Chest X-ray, PA view. Patient: 26 years old, sex M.
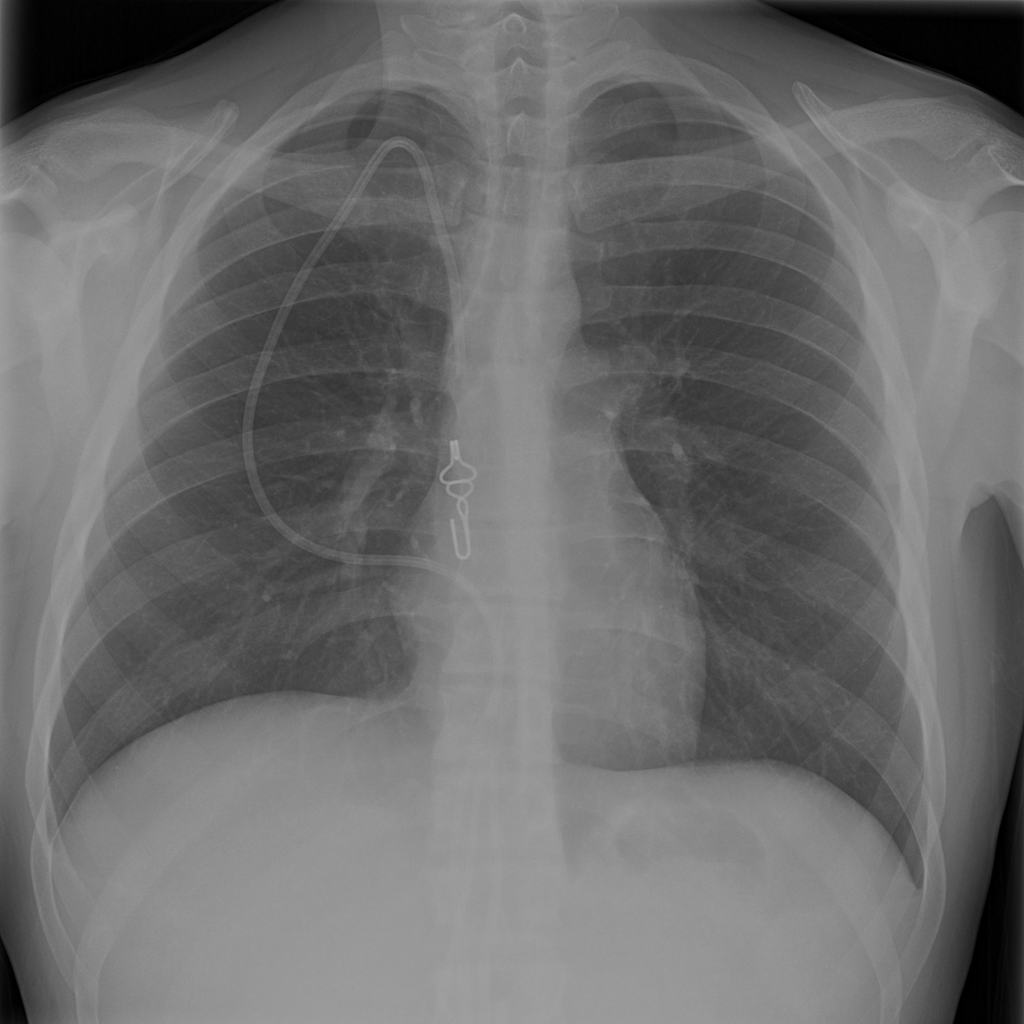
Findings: No Finding